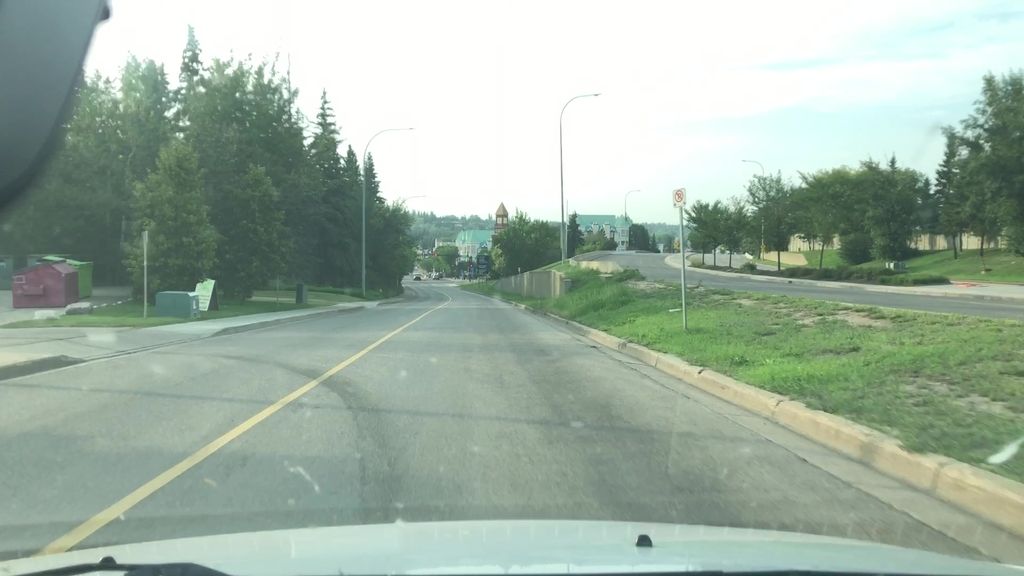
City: edmonton